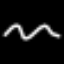
Label: squiggle